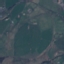
Label: Pasture